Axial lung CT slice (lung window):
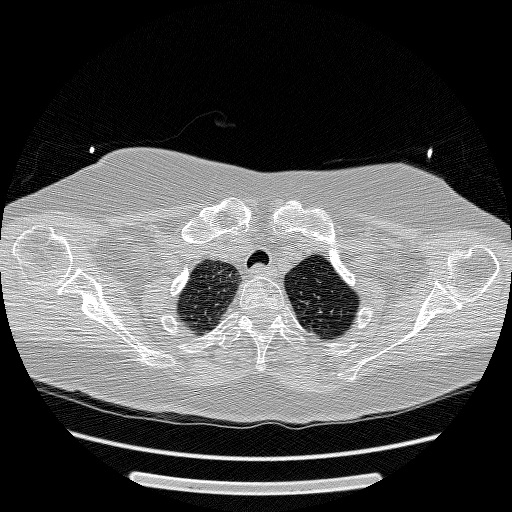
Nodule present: no